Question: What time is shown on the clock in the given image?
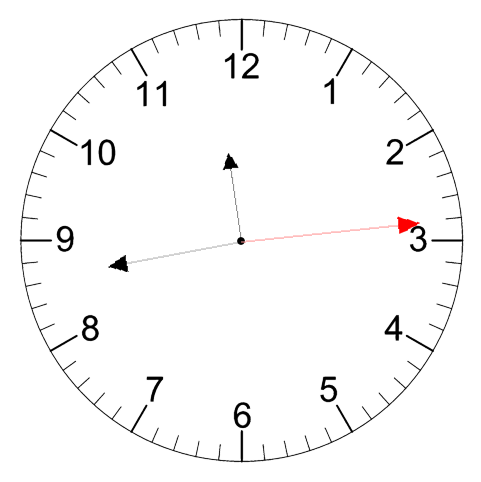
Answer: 11:43:14